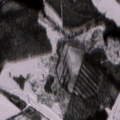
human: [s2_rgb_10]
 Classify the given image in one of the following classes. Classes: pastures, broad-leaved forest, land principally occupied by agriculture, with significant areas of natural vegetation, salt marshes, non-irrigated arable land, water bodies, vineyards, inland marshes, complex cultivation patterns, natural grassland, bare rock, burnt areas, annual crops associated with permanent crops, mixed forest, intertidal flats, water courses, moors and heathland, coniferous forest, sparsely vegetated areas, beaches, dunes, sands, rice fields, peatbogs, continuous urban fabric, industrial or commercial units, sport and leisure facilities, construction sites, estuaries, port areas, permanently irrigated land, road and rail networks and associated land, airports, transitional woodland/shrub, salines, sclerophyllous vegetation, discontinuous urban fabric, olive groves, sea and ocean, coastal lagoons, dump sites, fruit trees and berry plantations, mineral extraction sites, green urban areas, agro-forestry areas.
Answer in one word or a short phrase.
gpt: coniferous forest, mixed forest, transitional woodland/shrub